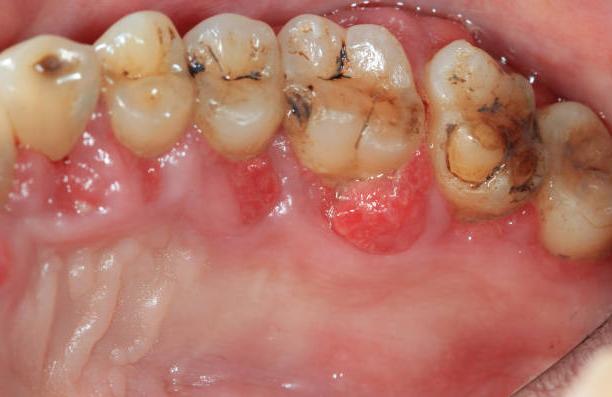
Condition: Gingivitis